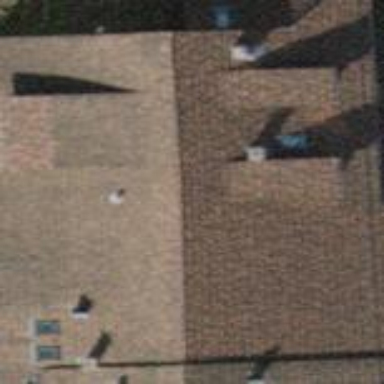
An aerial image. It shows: Gabled roof house.